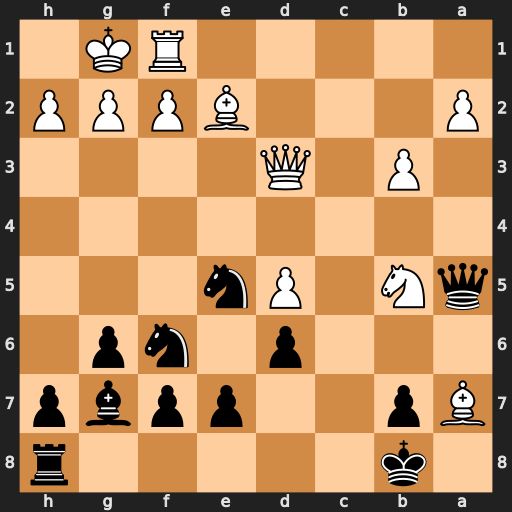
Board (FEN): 1k5r/Bp2ppbp/3p1np1/qN1Pn3/8/1P1Q4/P3BPPP/5RK1
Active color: b
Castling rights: -
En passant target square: -
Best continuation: Qxa7 Nxa7 Nxd3